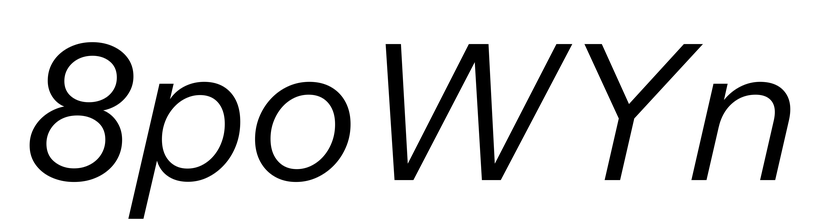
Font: InstrumentSans-Italic_Italic